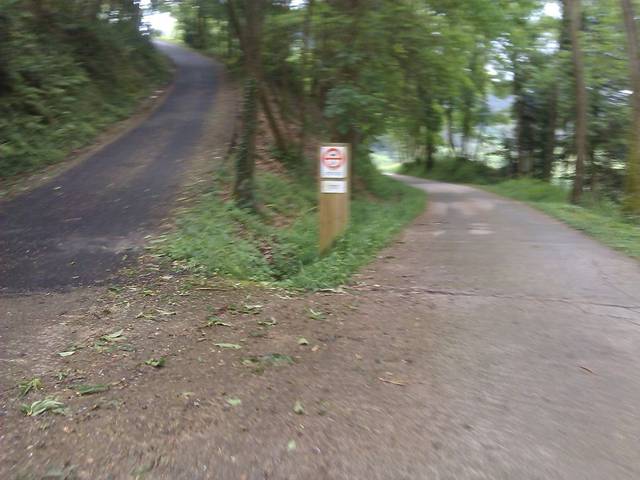
Region: Spain
Coordinates: 43.201, -2.01